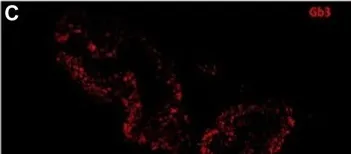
(D) Larger image of the same vessel displaying the merging of the two canals (40X, scale 100 microm).
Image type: pathology (immunostaining)